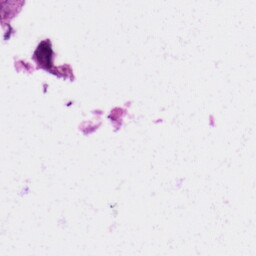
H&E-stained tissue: Skin